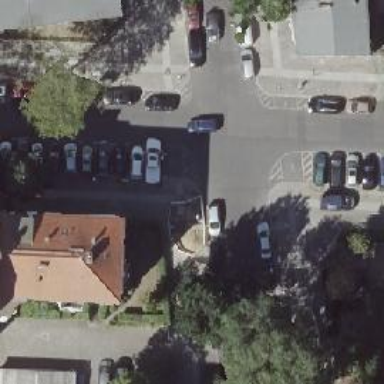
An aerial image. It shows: Unmarked crossing on asphalt footway.